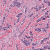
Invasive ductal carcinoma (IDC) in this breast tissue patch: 1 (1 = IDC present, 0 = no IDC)